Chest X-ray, AP view. Patient: 34 years old, sex M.
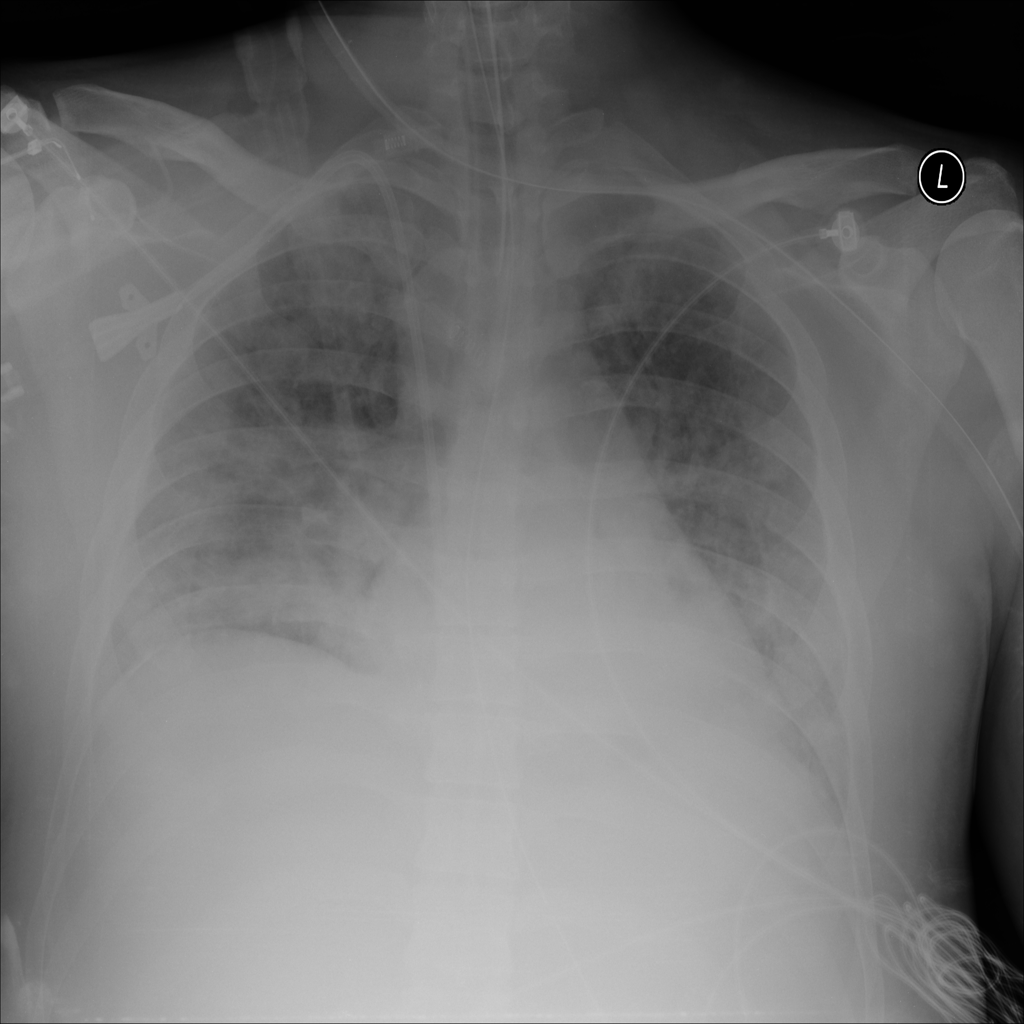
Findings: Edema